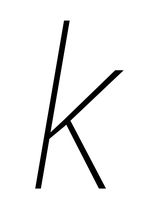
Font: Roboto-Italic_Condensed_Thin_Italic